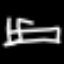
Label: bed